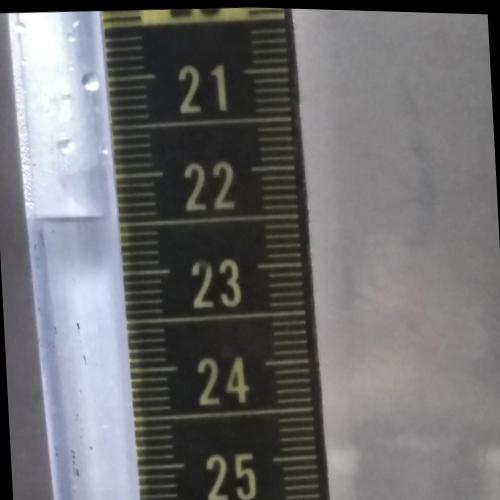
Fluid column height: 22.4 cm